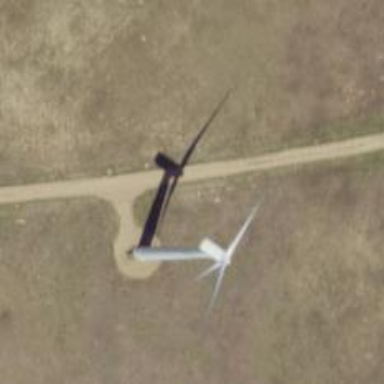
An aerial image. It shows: Wind generator powered by horizontal-axis wind turbine.